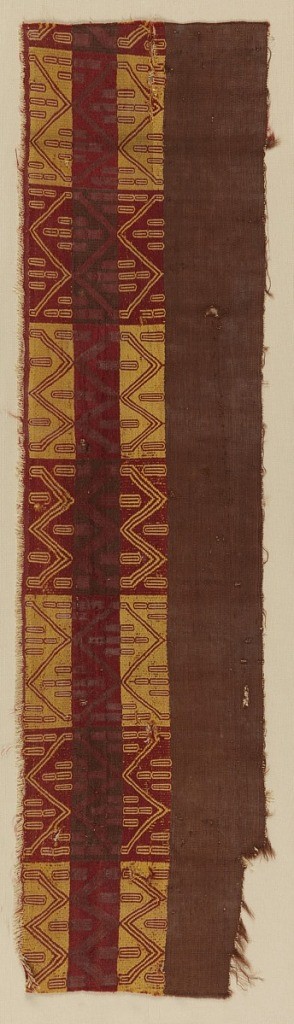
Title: Fragment
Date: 1450–1535
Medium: cotton, wool Technique: complementary wefts, inner warps, plain weave foundation
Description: Band of very fine brown wool tapestry with broad band below of weft-surfaced rectangles in red, brown, yellow, with overlaying diamond framework (stylized snakes) in these colors on contrasting fields. Groups of small narrow rectangles in red, brown, yellow, are grouped within the diamonds.